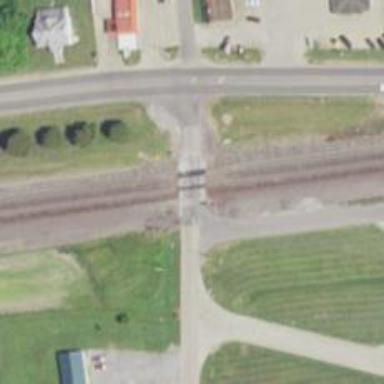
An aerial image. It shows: Railway level crossing.